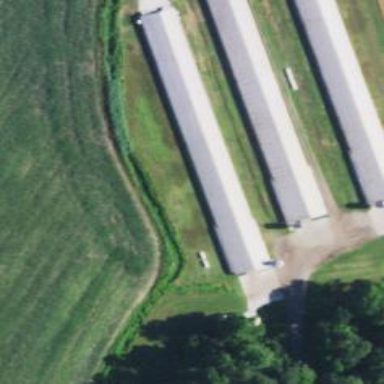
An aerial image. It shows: Farm auxiliary building.